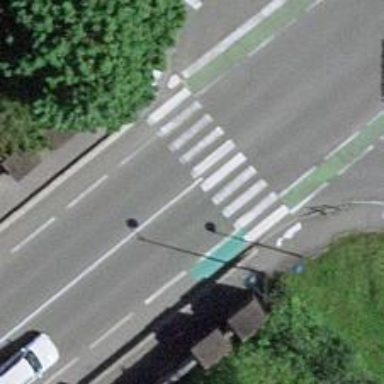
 passing over bridge. The road includes lane for cyclists on both sides."